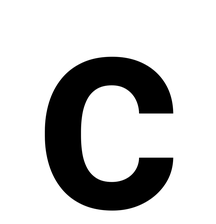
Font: Roboto_SemiBold